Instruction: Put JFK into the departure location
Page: home
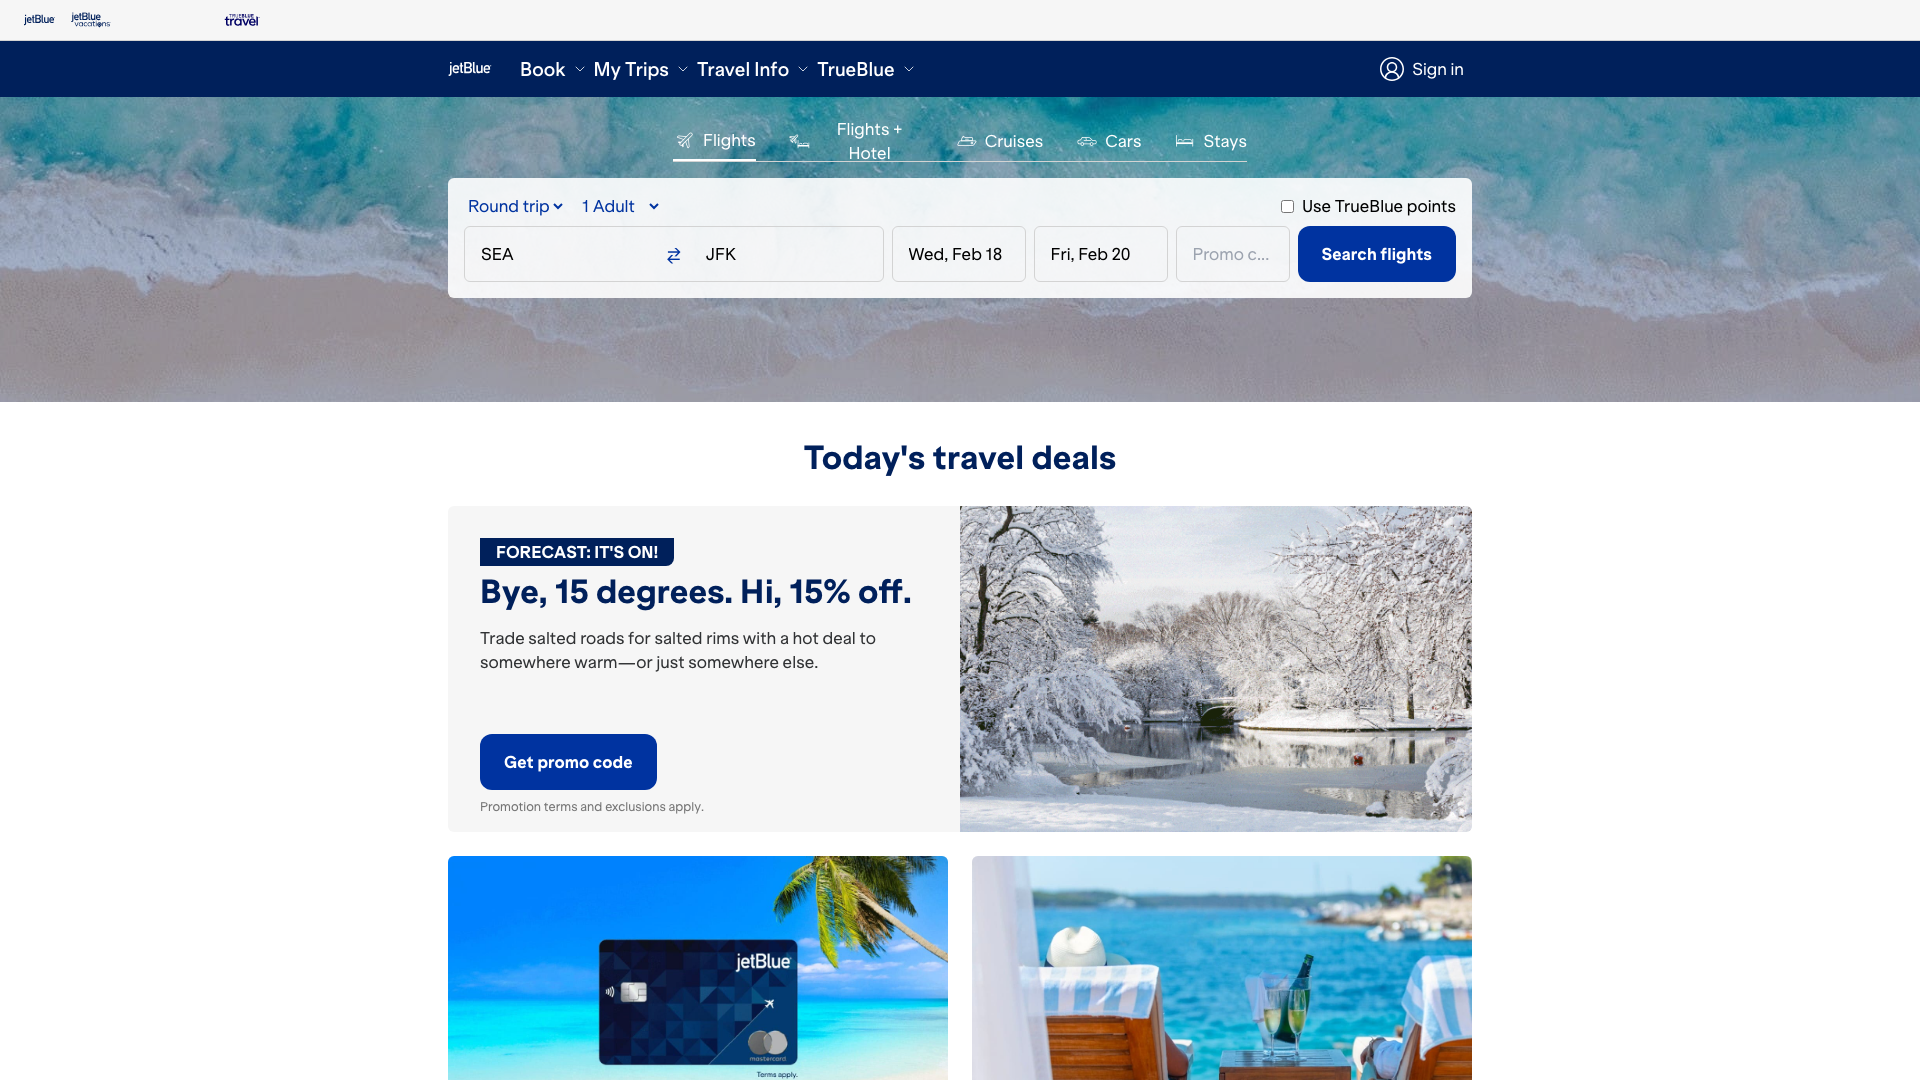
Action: type